Field crop: tomato
Growth stage: 1
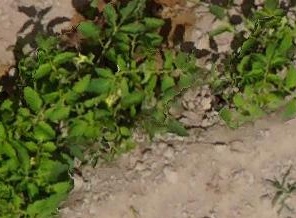
Species: tomato